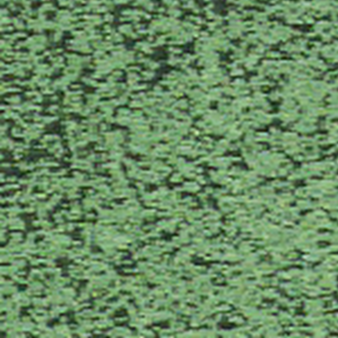
Label: other